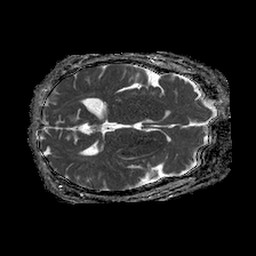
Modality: ADC
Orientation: axial
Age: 69
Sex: female
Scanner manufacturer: philips
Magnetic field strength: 1.5 T
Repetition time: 4.6 s
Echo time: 0.08631 s